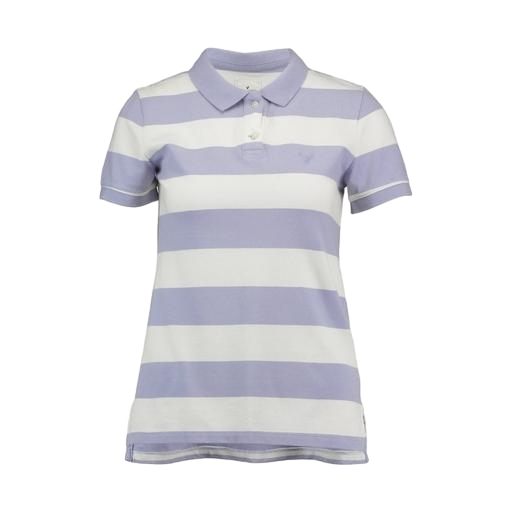
striped polo shirt, striped polo t-shirt, purple skinny-fit stretch polo shirt, white background